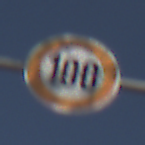
Verkehrszeichen: Geschwindigkeit100
Umgebung: Outdoor, Nature
Tageszeit: Midday
Wetter: PartlyCloudy
Licht: Natural
Jahreszeit: NotSpecified
Kontrast: HighContrast